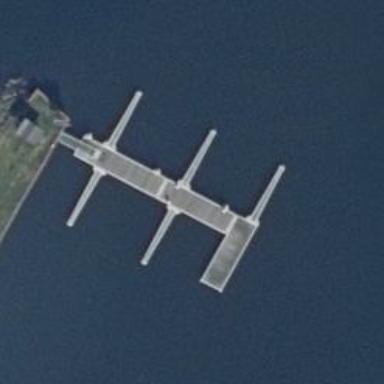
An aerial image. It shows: Man-made pier.